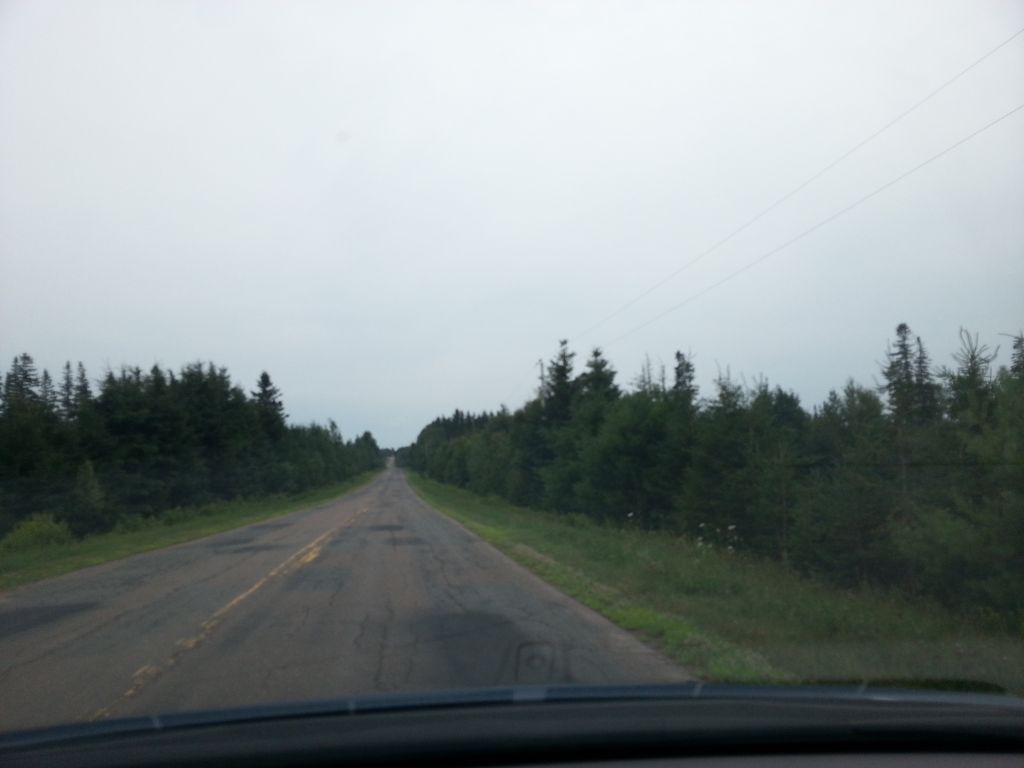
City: charlottetown